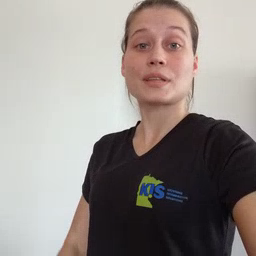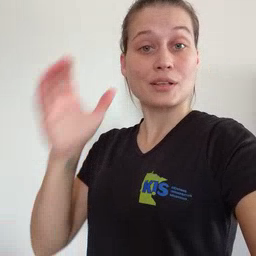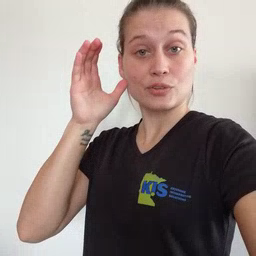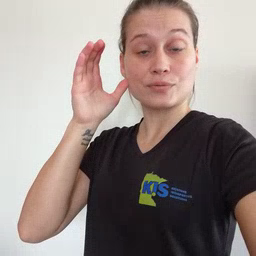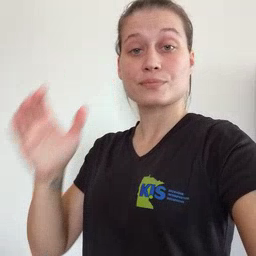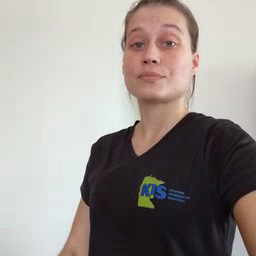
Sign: hear